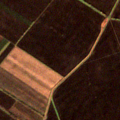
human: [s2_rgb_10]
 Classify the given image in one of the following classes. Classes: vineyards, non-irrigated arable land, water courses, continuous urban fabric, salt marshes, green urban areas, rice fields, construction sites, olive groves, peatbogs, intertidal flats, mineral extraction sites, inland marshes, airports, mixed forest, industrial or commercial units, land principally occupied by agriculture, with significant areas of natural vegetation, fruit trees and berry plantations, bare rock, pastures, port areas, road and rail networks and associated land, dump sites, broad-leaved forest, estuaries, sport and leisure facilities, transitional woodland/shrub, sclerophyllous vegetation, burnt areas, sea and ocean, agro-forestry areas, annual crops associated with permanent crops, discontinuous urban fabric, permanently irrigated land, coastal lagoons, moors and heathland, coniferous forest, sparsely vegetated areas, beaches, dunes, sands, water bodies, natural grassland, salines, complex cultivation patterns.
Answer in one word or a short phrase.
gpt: non-irrigated arable land